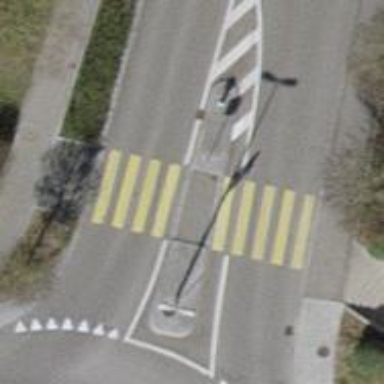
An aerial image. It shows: Footway with zebra crossing.